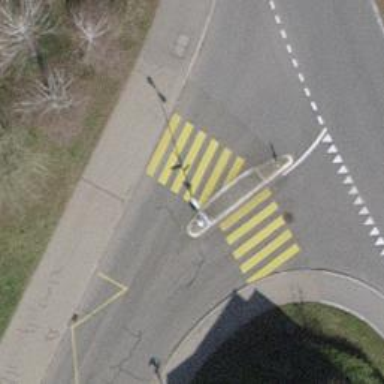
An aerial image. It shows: Kerb barrier.